Field crop: maize
Growth stage: 2
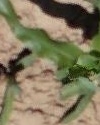
Species: maize